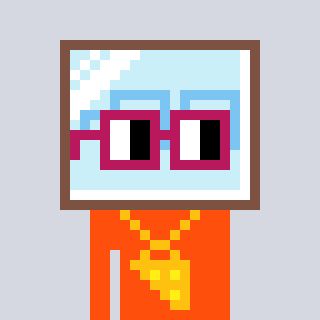
a pixel art character with square dark red glasses, a mirror-shaped head and a orange-colored body on a cool background